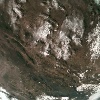
Label: land